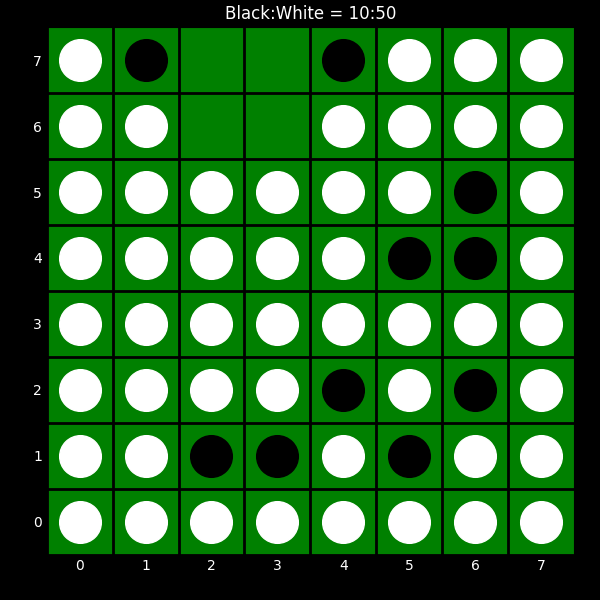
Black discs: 10
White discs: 50